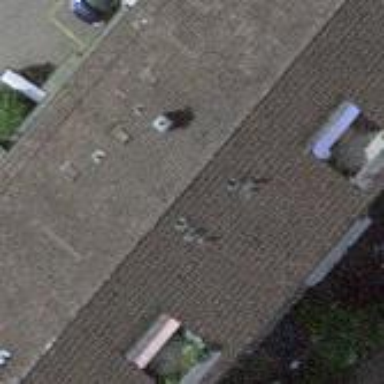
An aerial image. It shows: Gabled roof made of maroon roof tiles on apartment building.